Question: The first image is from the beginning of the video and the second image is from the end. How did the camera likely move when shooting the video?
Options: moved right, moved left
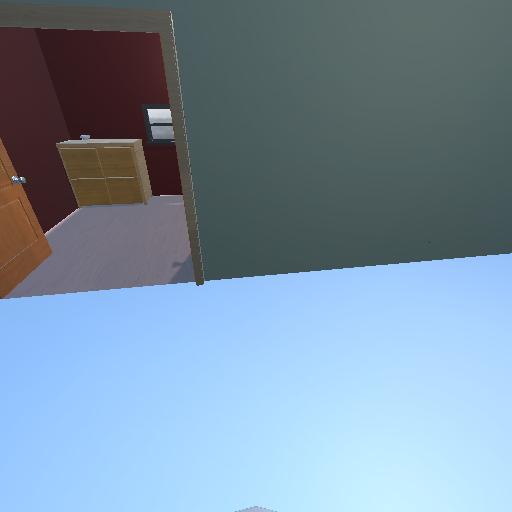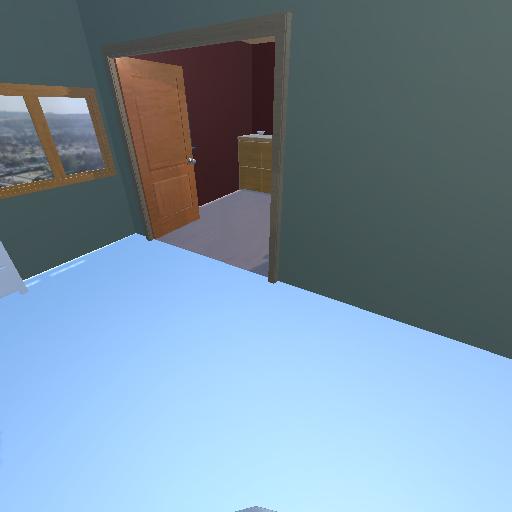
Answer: moved right